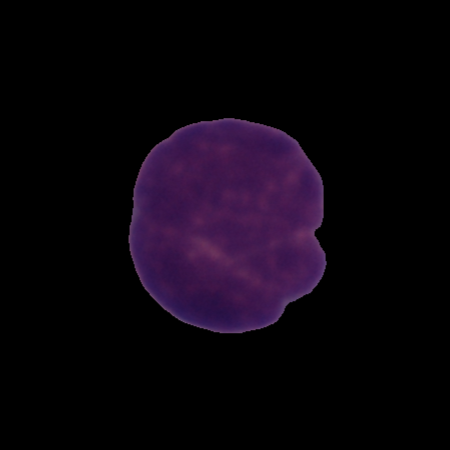
Label: cancer